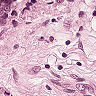
Metastatic tissue present: yes